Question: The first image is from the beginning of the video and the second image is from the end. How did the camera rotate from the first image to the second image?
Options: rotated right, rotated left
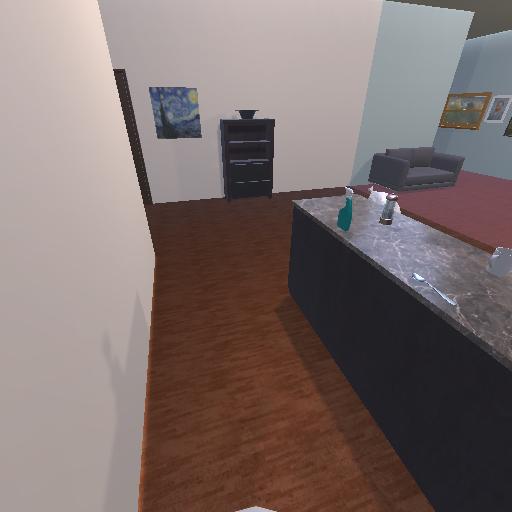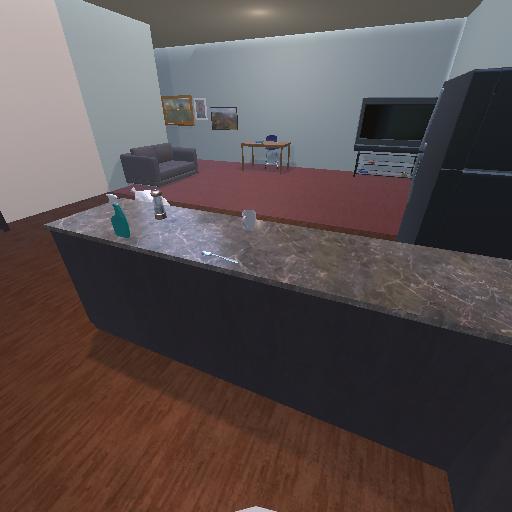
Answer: rotated right